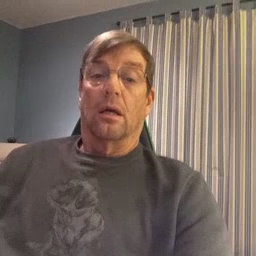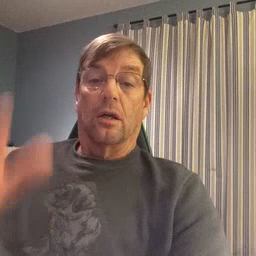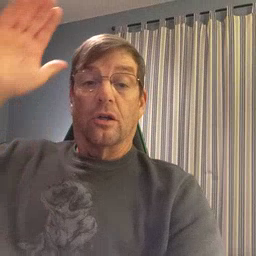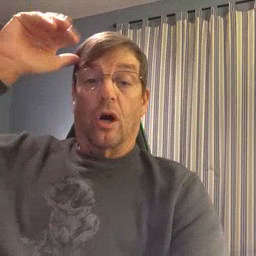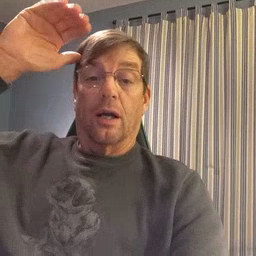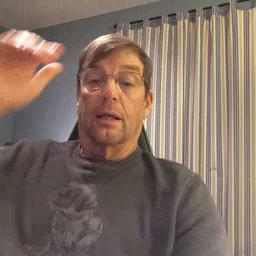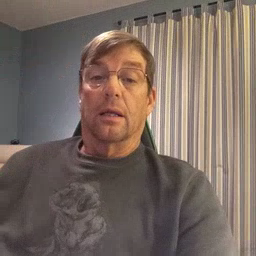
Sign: donkey